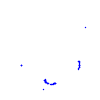
Particle: proton